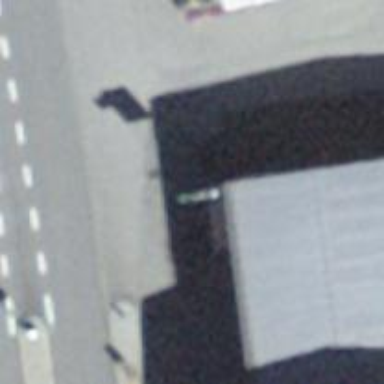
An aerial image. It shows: Fuel station.